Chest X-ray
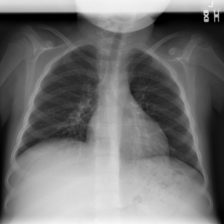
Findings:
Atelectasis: negative
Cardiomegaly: negative
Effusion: negative
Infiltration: negative
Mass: negative
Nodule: negative
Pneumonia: negative
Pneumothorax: negative
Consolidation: negative
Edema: negative
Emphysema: negative
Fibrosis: negative
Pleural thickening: negative
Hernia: negative